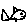
Label: fish